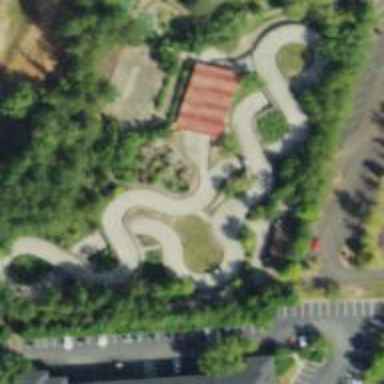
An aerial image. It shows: Karting raceway for sports activities.